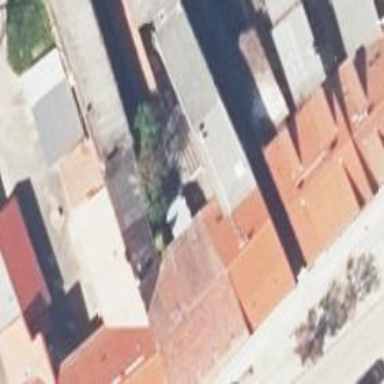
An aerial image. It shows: Gabled building.